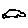
Label: car